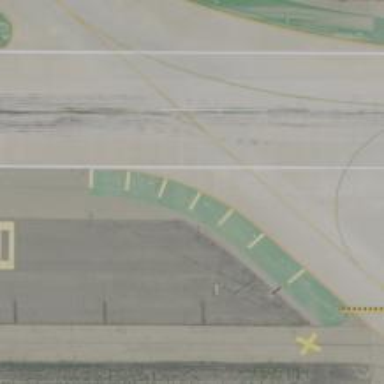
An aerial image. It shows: View of taxiway at the airport.